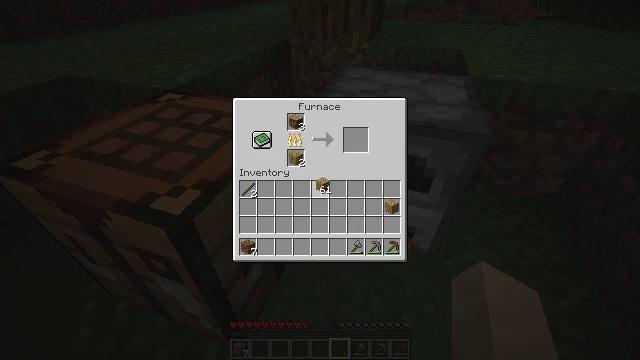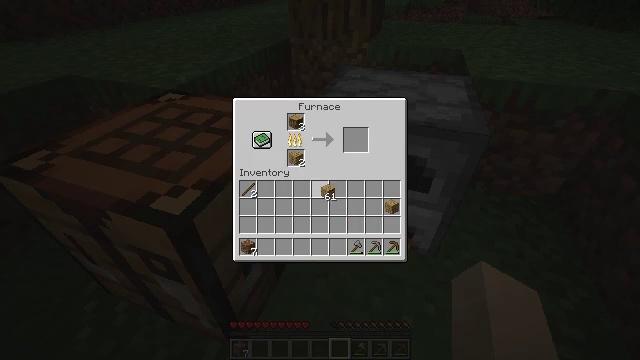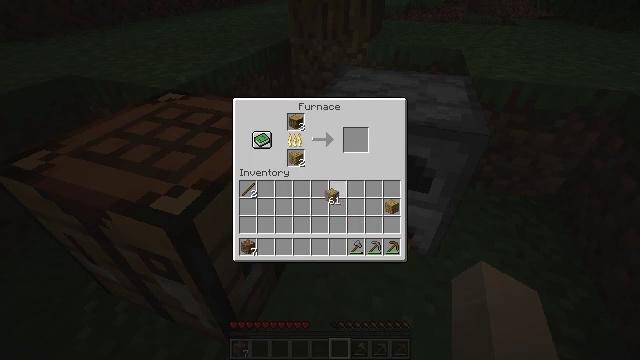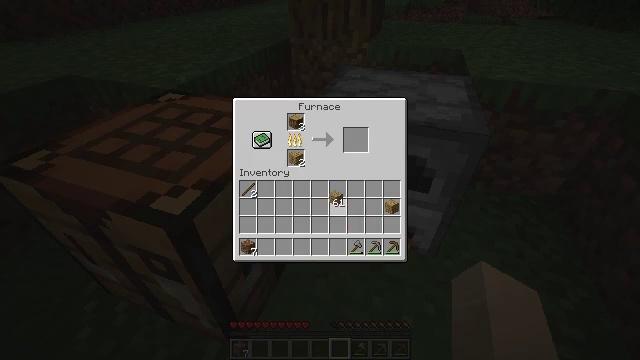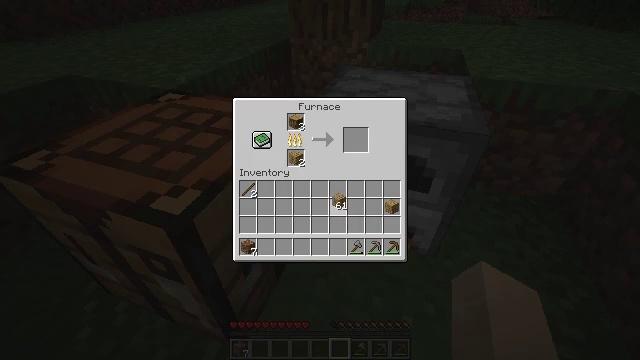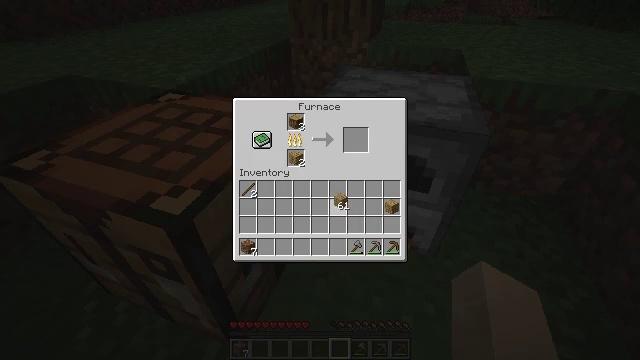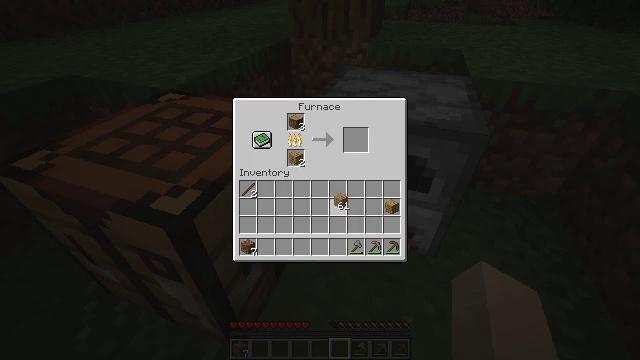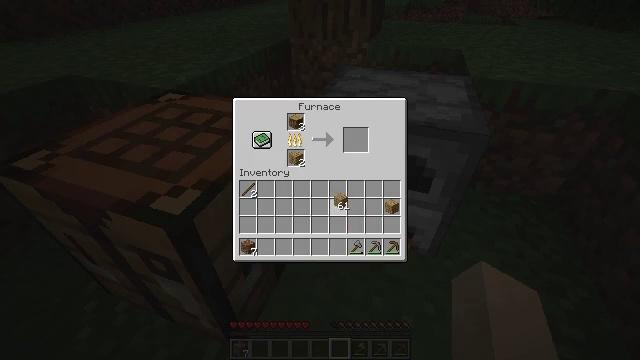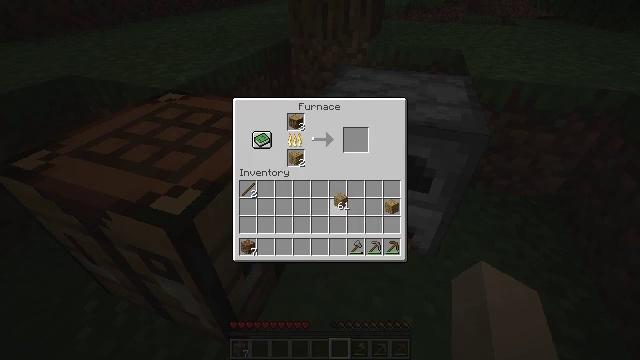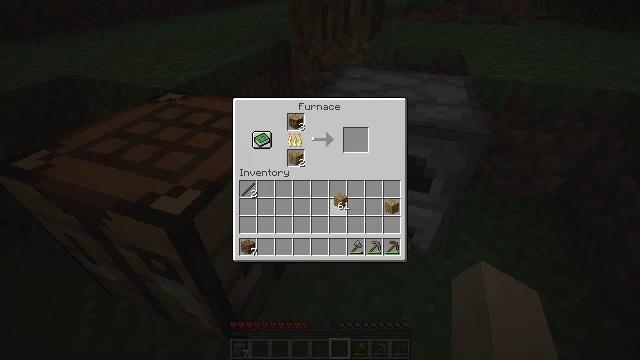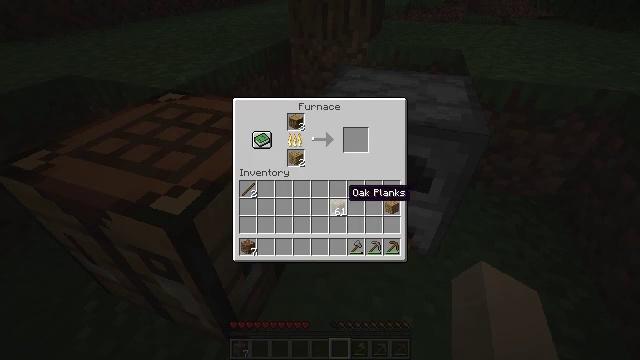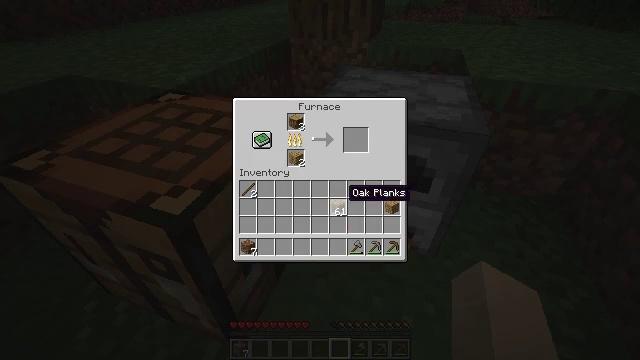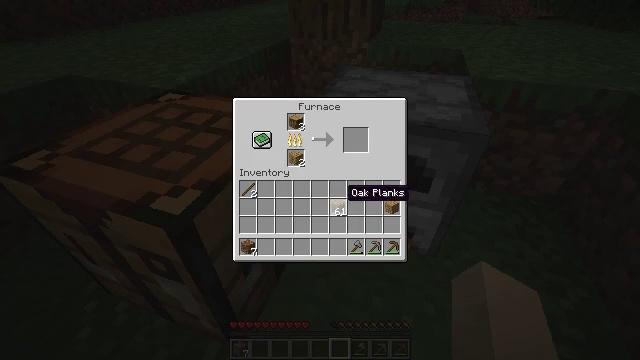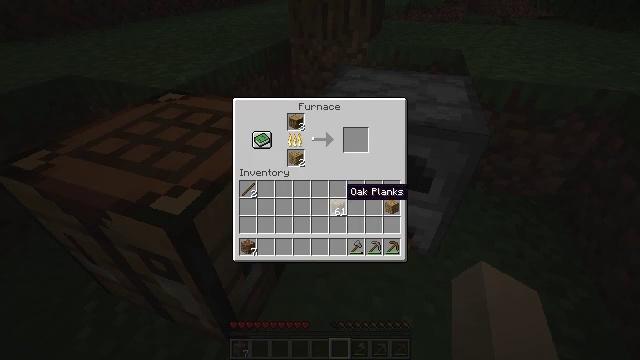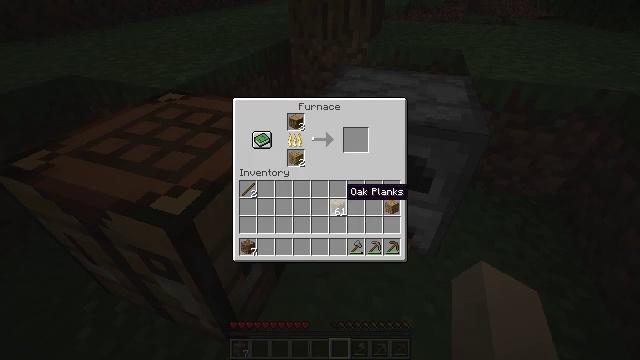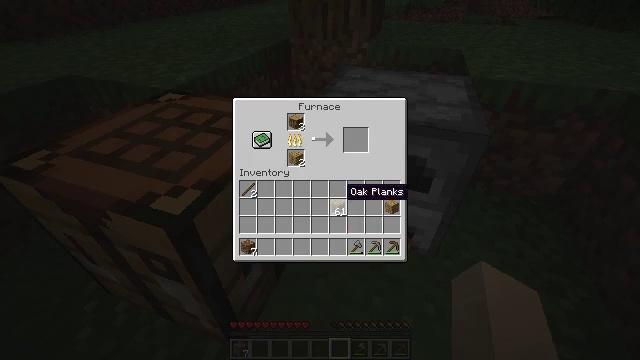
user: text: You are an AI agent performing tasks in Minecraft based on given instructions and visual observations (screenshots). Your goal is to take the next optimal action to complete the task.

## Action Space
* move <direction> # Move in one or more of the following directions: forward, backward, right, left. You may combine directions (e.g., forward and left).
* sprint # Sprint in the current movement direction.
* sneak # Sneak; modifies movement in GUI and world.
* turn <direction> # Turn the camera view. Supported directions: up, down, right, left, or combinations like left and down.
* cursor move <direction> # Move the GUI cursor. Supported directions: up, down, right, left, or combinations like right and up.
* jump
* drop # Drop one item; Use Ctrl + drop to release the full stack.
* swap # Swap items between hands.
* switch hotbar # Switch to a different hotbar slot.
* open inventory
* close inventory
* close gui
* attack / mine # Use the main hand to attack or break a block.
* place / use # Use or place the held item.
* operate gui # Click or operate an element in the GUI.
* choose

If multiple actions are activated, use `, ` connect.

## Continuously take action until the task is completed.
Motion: motion action
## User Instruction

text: Craft charcoal in a furnace.
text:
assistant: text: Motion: cursor move down
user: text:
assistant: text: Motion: no_op
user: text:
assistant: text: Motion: no_op
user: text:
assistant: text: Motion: no_op
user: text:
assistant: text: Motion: no_op
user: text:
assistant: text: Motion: no_op
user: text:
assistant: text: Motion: operate gui
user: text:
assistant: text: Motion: operate gui
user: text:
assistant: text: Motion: operate gui
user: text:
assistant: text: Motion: no_op
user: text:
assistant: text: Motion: no_op
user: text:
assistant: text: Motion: no_op
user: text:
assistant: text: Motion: no_op
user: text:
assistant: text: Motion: no_op
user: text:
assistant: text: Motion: no_op
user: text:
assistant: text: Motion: no_op
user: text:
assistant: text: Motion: no_op
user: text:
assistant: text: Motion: cursor move up
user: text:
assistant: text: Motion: cursor move up
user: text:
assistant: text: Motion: cursor move up
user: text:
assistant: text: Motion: no_op
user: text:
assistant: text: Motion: no_op
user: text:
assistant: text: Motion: no_op
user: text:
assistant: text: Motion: no_op
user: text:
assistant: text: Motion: cursor move right
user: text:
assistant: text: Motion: close gui
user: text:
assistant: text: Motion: turn right
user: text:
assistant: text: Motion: turn right
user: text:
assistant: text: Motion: move right
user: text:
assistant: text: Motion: move right, turn left and up